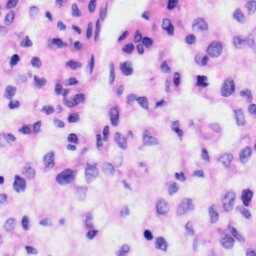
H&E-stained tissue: Liver